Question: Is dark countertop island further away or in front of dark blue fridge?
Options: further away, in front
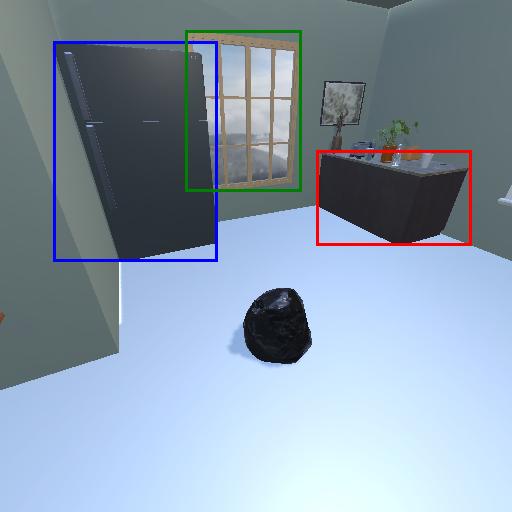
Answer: further away